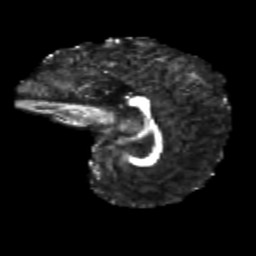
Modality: FA
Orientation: sagittal
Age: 10
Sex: male
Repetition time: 9.4 s
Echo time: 0.089 s